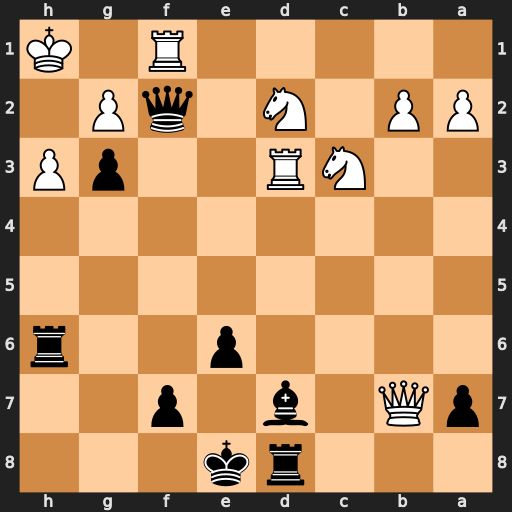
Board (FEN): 3rk3/pQ1b1p2/4p2r/8/8/2NR2pP/PP1N1qP1/5R1K
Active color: b
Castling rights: -
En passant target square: -
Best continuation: Rxh3+ gxh3 Qh2#